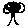
Label: tree